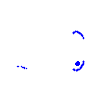
Particle: pion